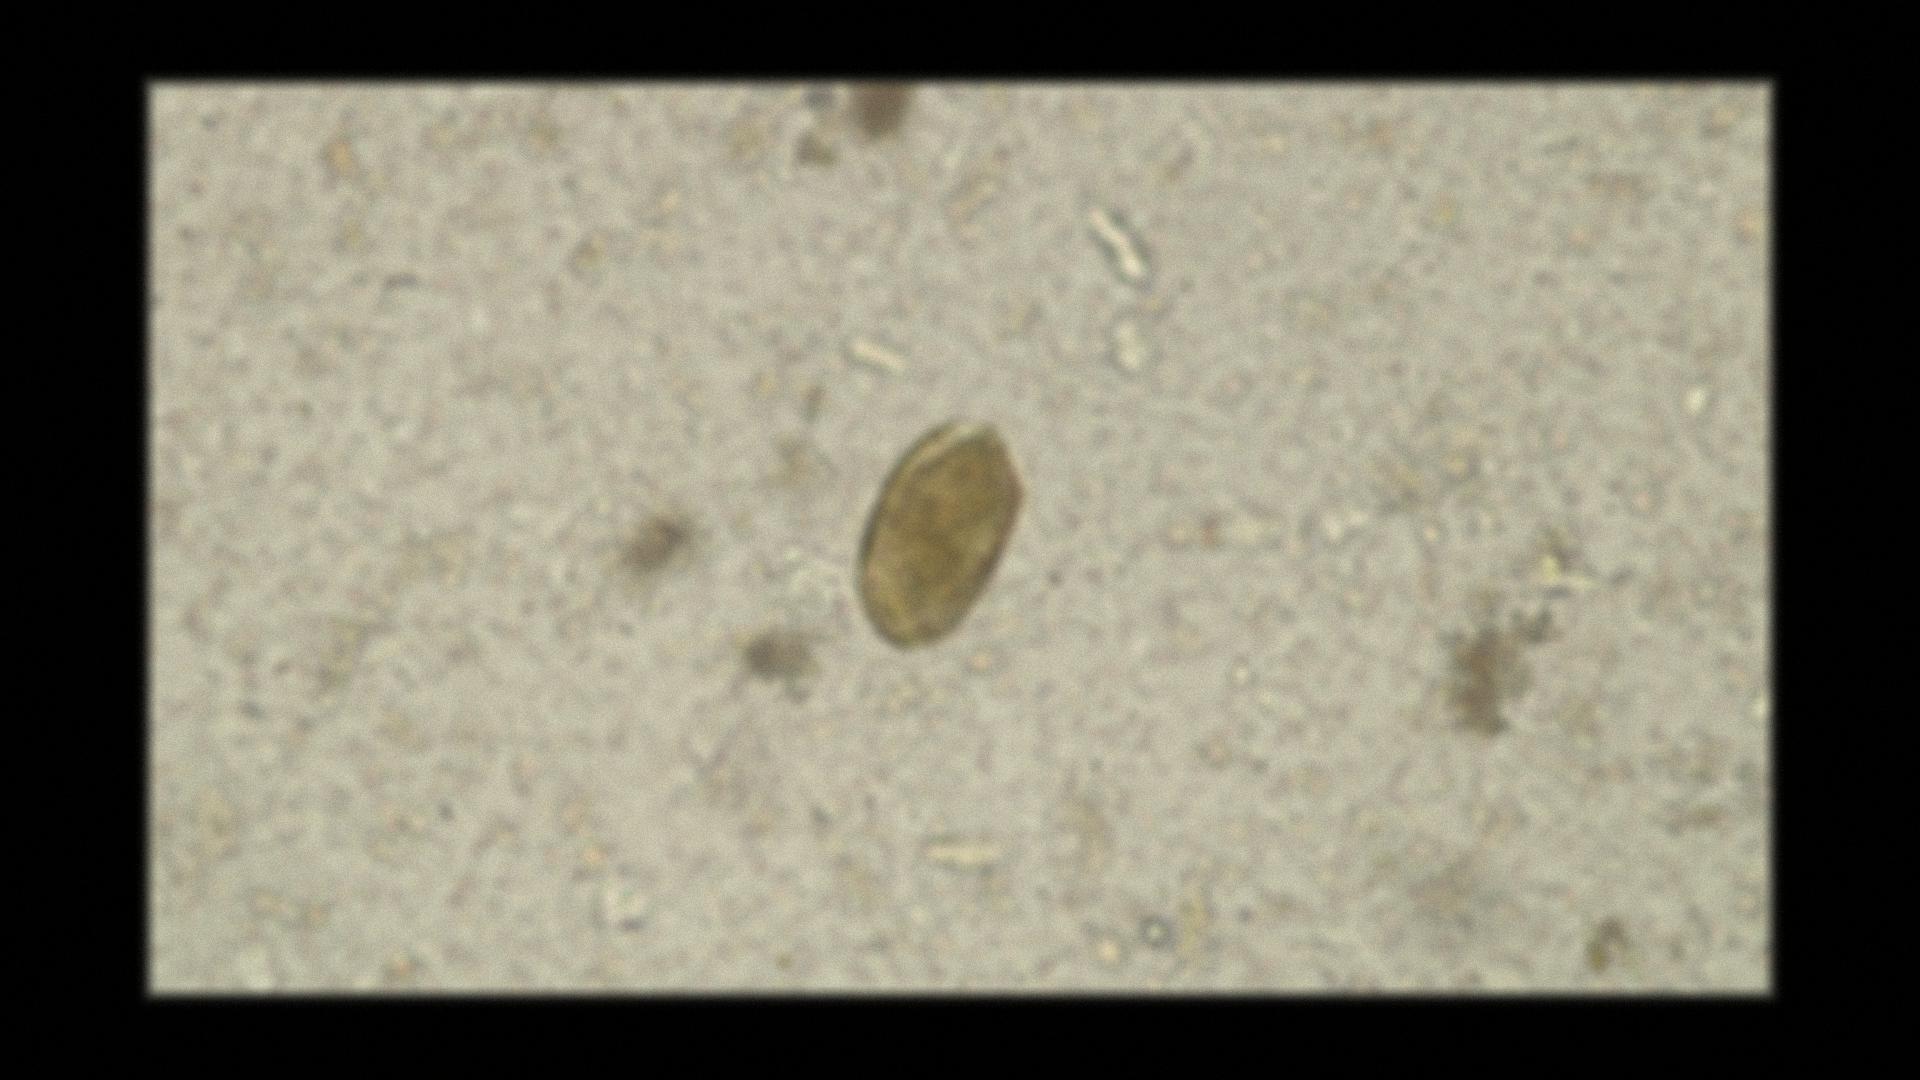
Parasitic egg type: Paragonimus spp